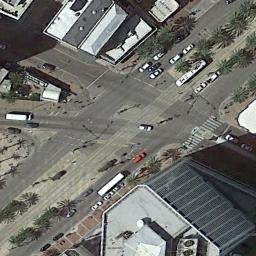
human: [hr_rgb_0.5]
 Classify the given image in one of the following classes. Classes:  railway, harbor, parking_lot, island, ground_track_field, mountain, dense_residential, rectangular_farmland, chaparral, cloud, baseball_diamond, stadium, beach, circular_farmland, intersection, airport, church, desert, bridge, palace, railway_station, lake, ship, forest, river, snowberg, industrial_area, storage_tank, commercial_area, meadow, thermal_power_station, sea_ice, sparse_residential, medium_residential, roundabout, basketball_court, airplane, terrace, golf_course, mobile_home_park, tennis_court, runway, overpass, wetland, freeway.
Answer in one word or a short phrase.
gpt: intersection